Group 1:
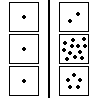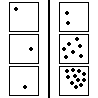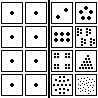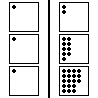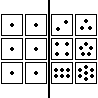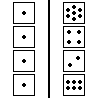
Group 2:
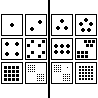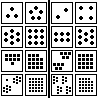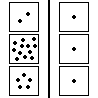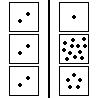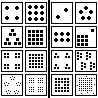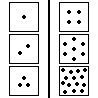
Rule separating the two groups: Solution is "one dot vs. more than one dot" vs. other solution.
Author: Aaron David Fairbanks